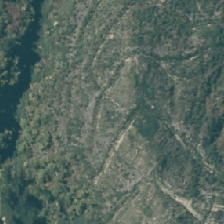
Land cover: harvested_forest